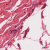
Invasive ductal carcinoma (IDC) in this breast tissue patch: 0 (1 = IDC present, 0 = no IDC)